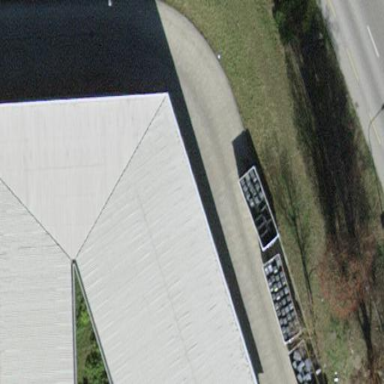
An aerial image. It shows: Commercial building.